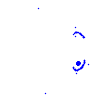
Particle: electron